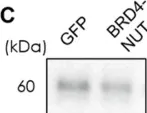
Metabolic and epigenetic reprogramming in NUT-overexpressing cell culture model. D: Immunoblot detection of histone H3 acetylation (H3K9ac) in BRD4-NUT overexpressing cells versus control cells with GFP plasmid. Total H3, loading control.
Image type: pathology (immunostaining)